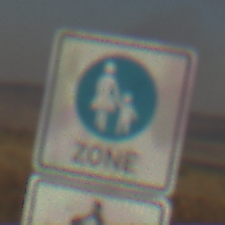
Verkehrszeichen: BeginnFussgaengerzone
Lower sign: EinspurigeFahrzeugeFrei3
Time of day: MorningAfternoon
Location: Outdoor (Nature)
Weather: Clear
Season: NotSpecified
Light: Natural